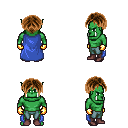
a pixel art fantasy rpg character, male body template, orc, green skin, blue cape, teal pants, brown parted hairstyle, gold gloves, maroon shoes, four views (front, back, left, right), 2x2 character sprite sheet, small pixel art, hard edges, no anti-aliasing